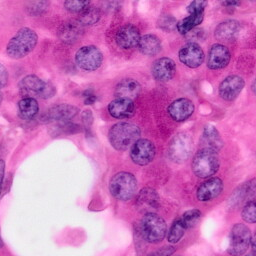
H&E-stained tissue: Pancreatic